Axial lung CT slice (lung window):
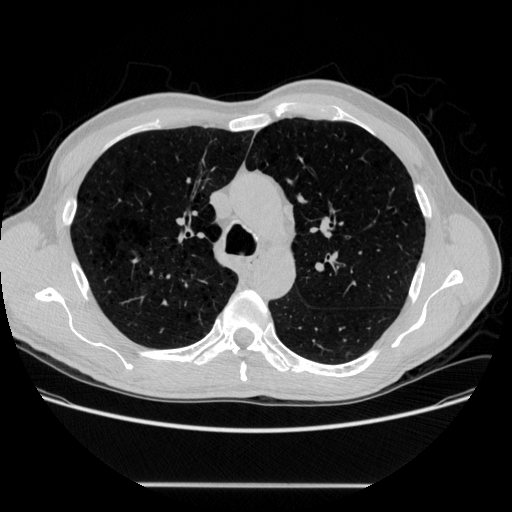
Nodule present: no